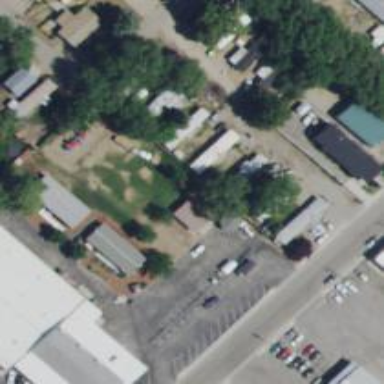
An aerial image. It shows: Residential area designated as trailer park.